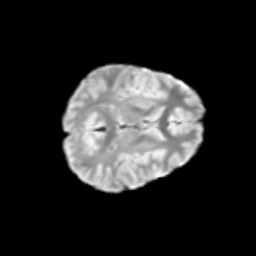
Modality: T2w
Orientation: axial
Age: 9
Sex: male
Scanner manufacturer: siemens
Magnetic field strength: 3 T
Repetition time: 3.8 s
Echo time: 0.07 s